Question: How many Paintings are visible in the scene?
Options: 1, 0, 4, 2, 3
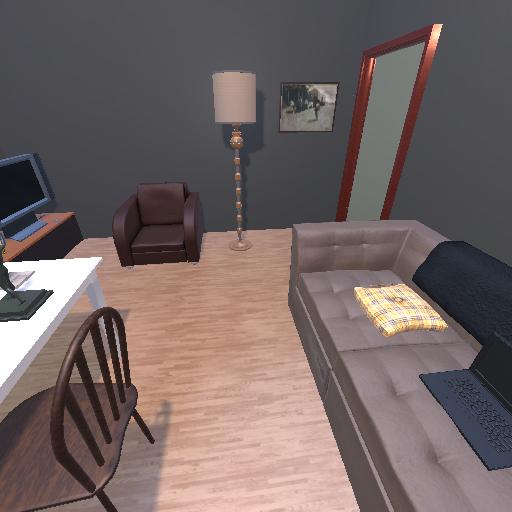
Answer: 1